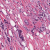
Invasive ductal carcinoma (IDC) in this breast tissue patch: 1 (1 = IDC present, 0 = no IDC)